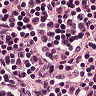
Metastatic tissue present: no